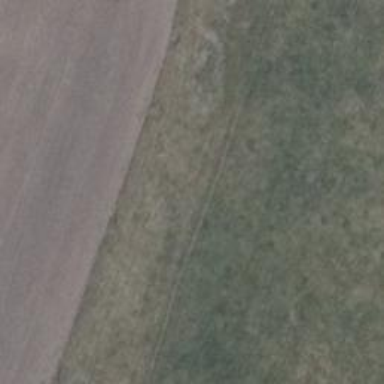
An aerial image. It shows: Grassy track with grade5 tracktype.